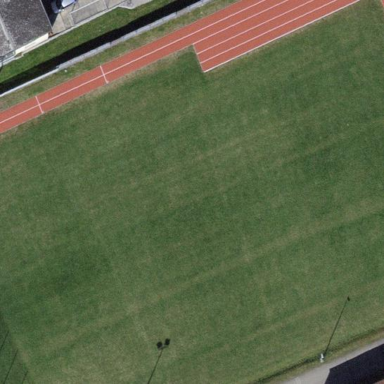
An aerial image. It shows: Soccer pitch for outdoor sports and leisure activities.